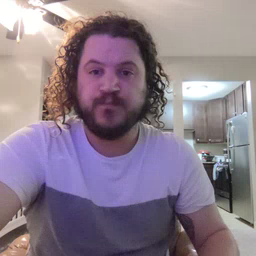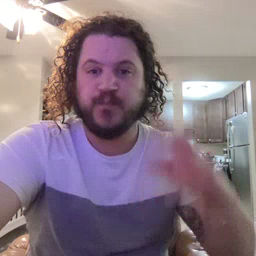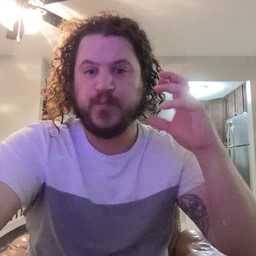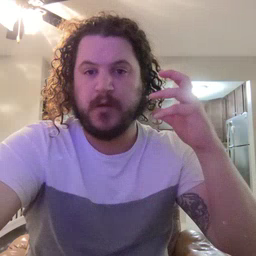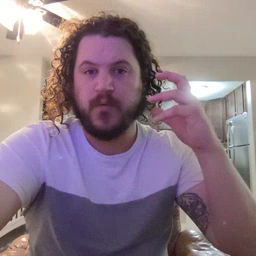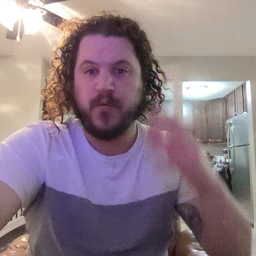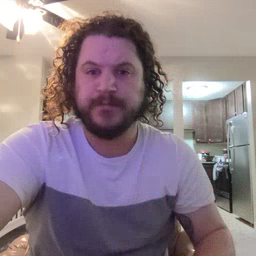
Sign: radio